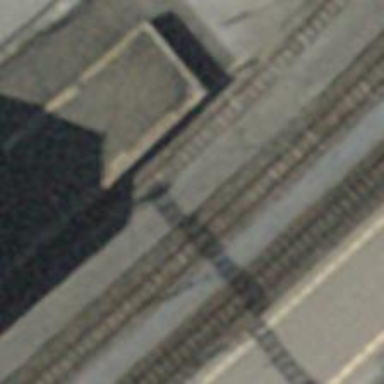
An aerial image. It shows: Narrow-gauge railway in yard setting.